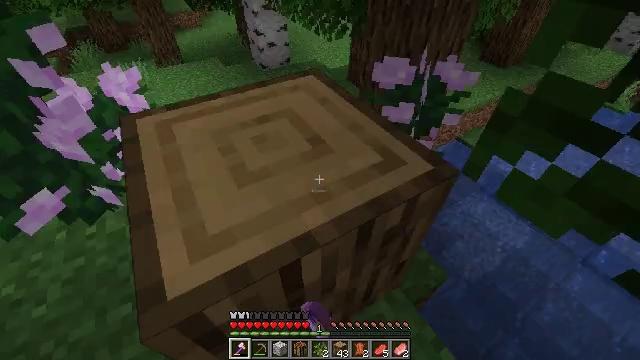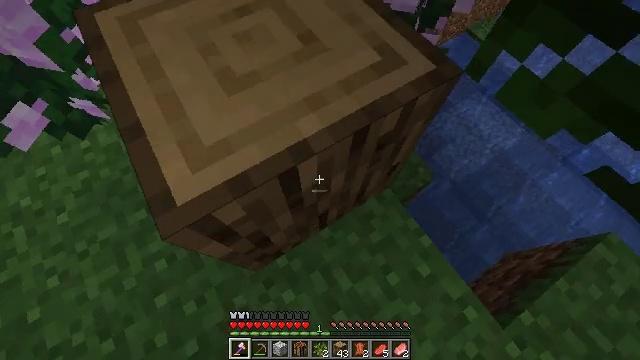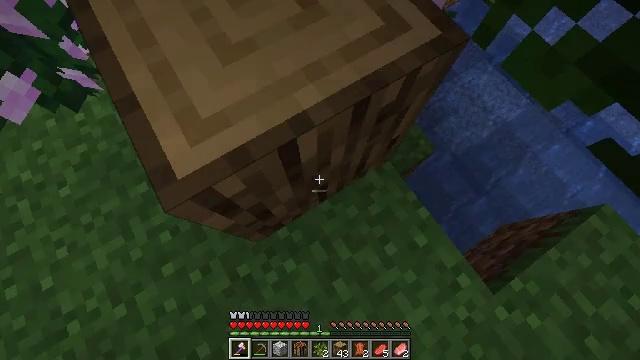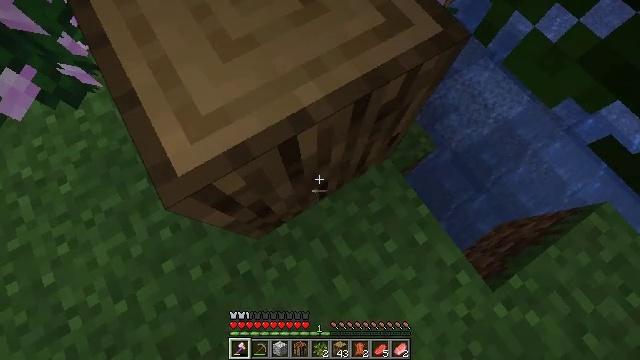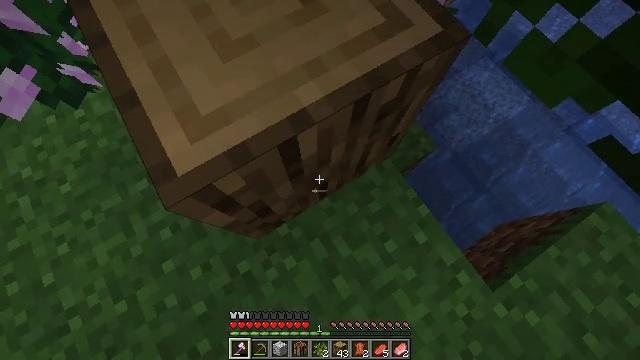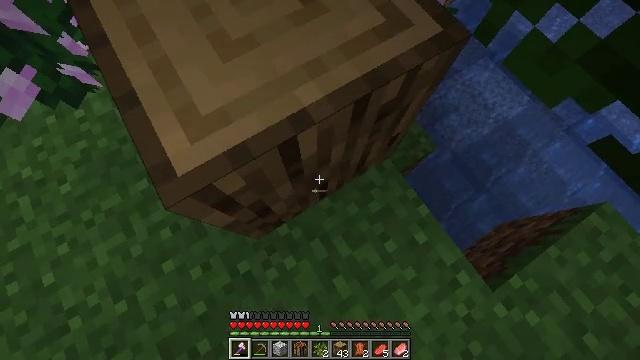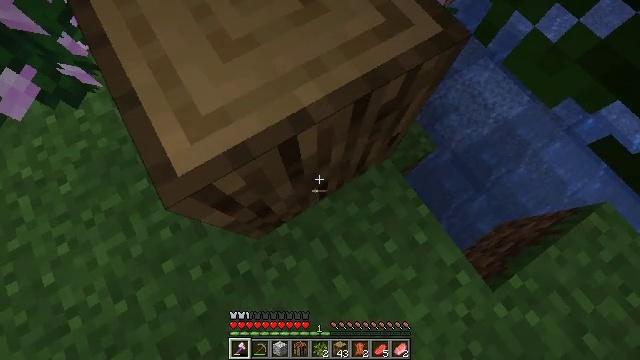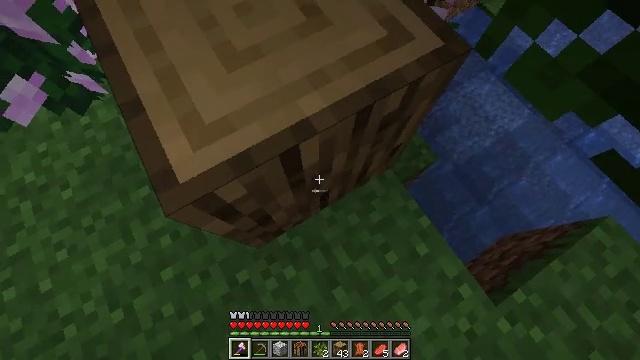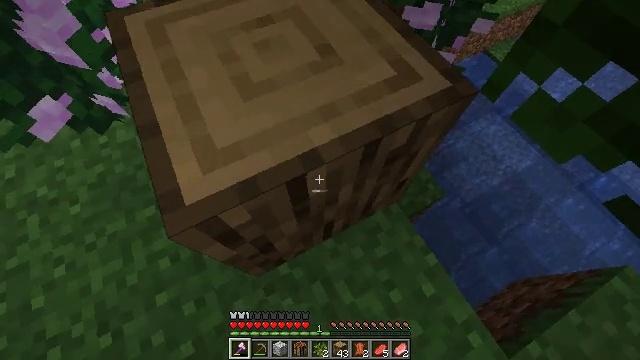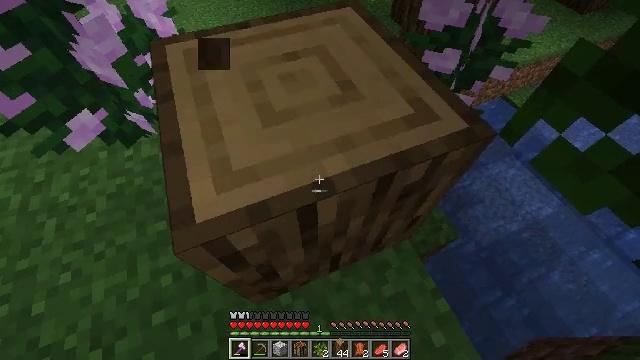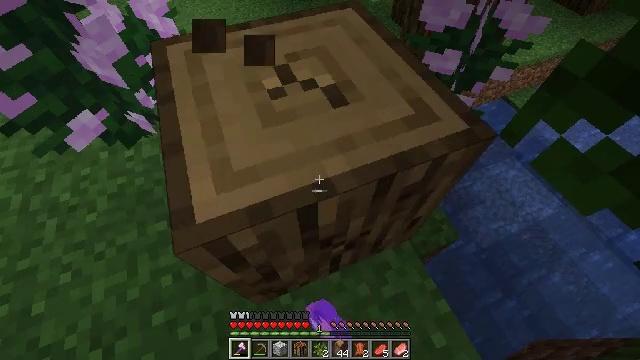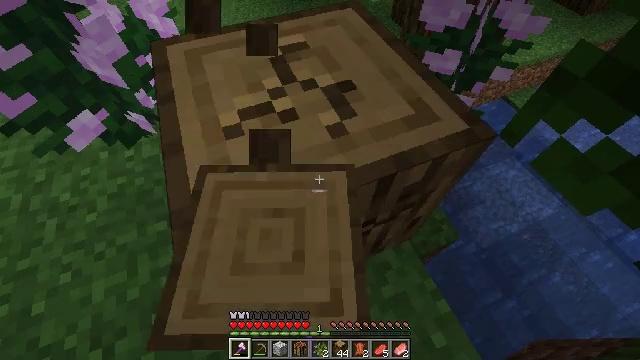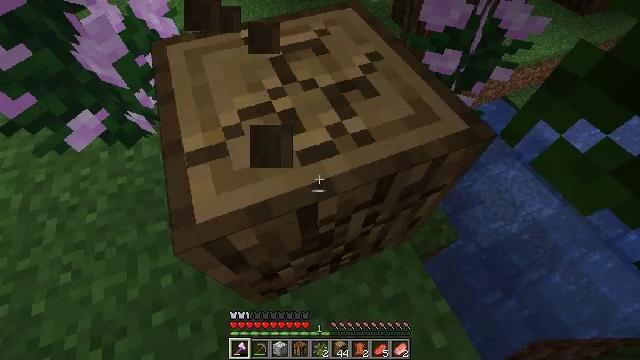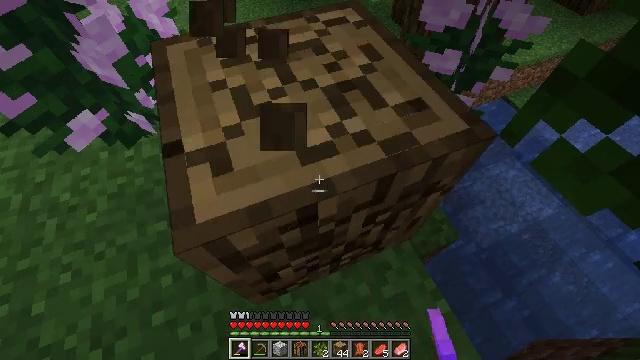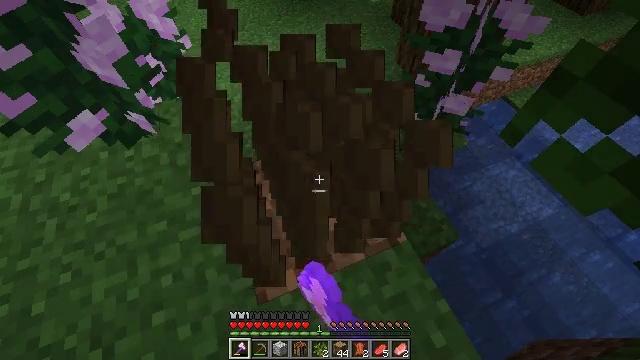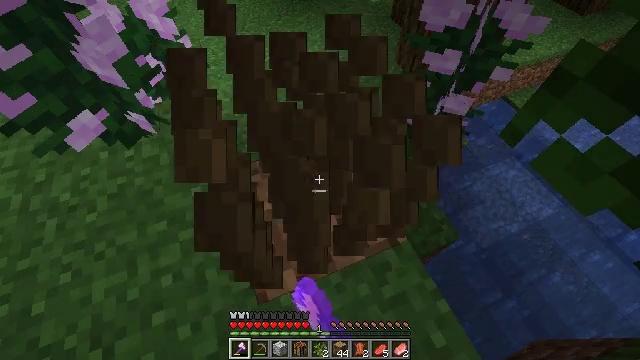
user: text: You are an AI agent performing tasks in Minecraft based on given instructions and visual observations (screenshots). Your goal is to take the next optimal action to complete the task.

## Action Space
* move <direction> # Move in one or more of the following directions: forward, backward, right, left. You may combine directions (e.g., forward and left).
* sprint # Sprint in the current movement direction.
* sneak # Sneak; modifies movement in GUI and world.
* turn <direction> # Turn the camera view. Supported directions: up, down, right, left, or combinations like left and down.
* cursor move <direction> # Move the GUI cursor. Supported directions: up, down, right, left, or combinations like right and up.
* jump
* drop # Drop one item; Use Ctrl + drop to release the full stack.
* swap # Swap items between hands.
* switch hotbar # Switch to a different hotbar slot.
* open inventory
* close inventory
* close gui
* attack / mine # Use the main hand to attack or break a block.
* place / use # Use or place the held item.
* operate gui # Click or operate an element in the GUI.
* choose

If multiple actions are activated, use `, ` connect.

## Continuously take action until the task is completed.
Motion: motion action
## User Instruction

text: Gather oak logs from trees.
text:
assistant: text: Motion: turn right and down, attack / mine
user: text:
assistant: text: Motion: turn down, attack / mine
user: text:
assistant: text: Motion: attack / mine
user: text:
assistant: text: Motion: attack / mine
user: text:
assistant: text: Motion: attack / mine
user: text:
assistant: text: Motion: attack / mine
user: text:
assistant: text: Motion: turn up, attack / mine
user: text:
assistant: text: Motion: turn left and up, attack / mine
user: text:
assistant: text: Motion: turn left and up, attack / mine
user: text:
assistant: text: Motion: attack / mine
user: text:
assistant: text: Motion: attack / mine
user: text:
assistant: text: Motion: attack / mine
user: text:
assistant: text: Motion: attack / mine
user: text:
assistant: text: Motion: attack / mine
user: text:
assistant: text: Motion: attack / mine
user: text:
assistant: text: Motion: attack / mine
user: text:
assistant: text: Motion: move left, attack / mine
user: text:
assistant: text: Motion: move left, turn up, attack / mine
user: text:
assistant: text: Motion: no_op